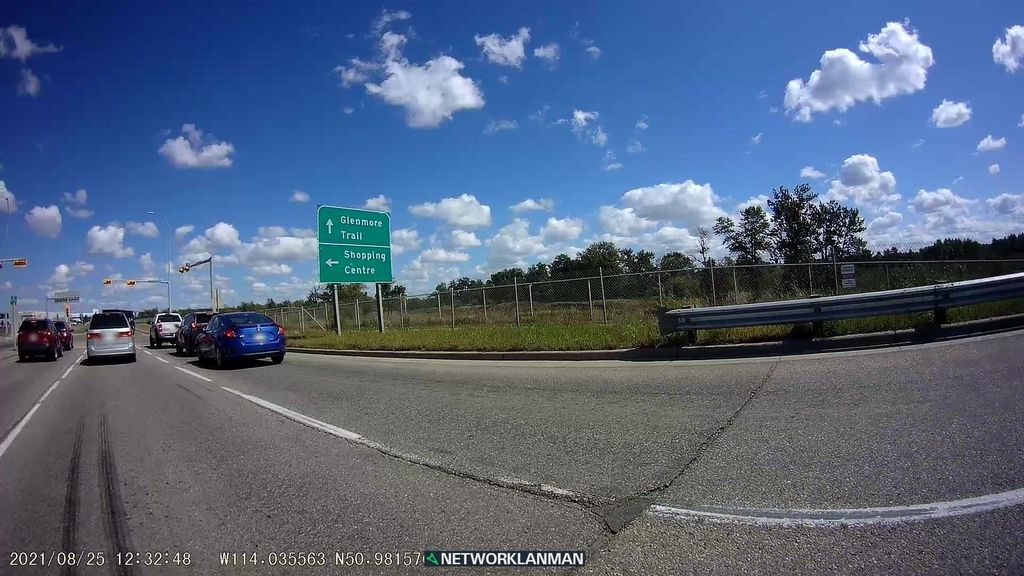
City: calgary